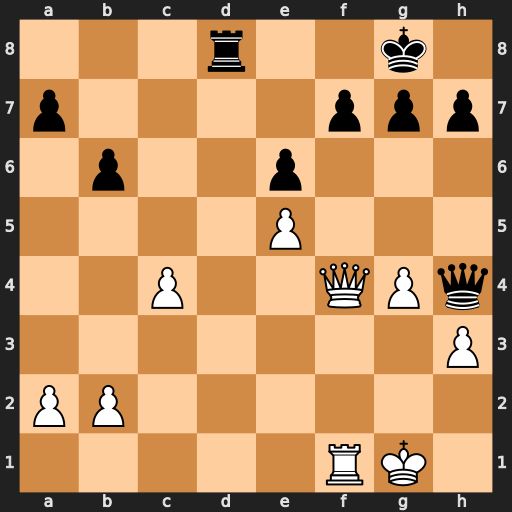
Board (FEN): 3r2k1/p4ppp/1p2p3/4P3/2P2QPq/7P/PP6/5RK1
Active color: w
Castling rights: -
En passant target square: -
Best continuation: Qxf7+ Kh8 Qf8+ Rxf8 Rxf8#